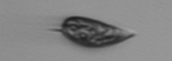
Label: Prorocentrum_triestinum